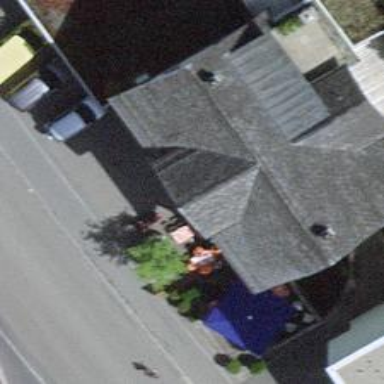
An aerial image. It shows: Café.